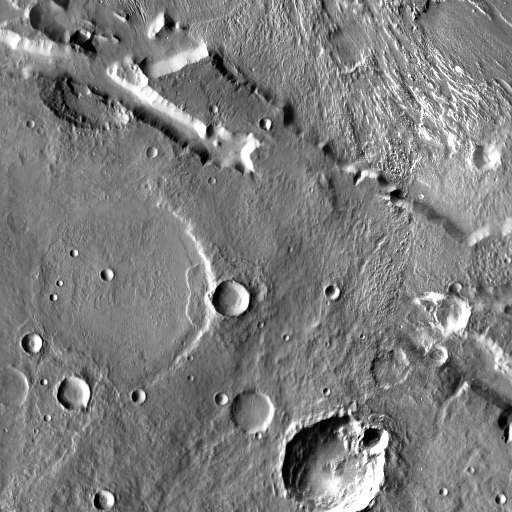
Crater classes present: Background, Other, Layered, Buried